Question: '''
$('#confirm_event').click(function(e){
var x = $('#function_name').val();
return confirm('Are you sure you want to submit: ')
})
'''

While this generates the above, I'd like to replace "title bar text" and include var x value in the return confirm message. I tried several ways but returns undefined value or doesn't work at all. How do I customize the dialog box?
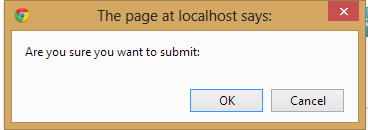
Answer: You cannot change the default dialog's title. Go for any <URL>
Or some other third party dialog <URL>
Prefer to read :<URL>
I prefer to use Jquery Ui dialog :)